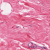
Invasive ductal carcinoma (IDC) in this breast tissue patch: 0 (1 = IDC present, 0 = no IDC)